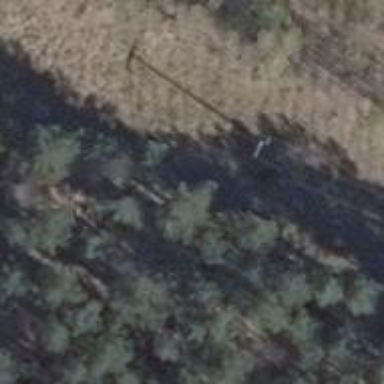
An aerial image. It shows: Power pole.